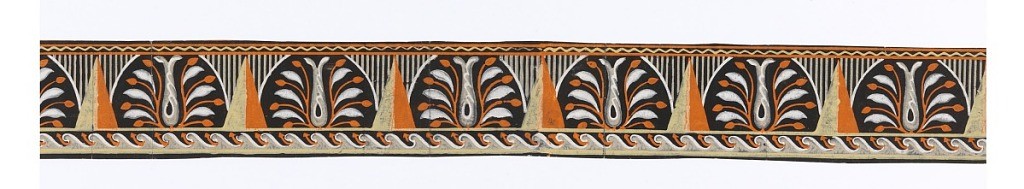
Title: Border
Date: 1800–1820
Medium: Block-printed on handmade paper
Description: This piece is most likely one band of a border design probably originally printed in five repeat bands for the width of the wallcovering. Each band consists of three strips of varied patterns: a continuous chevron band above the wider center band containing stylized palmettes, triangles, and narrow vertical stripes, edged at the bottom by a wave-and-dart pattern; printed in yellow, orange and white on black.

H# 610